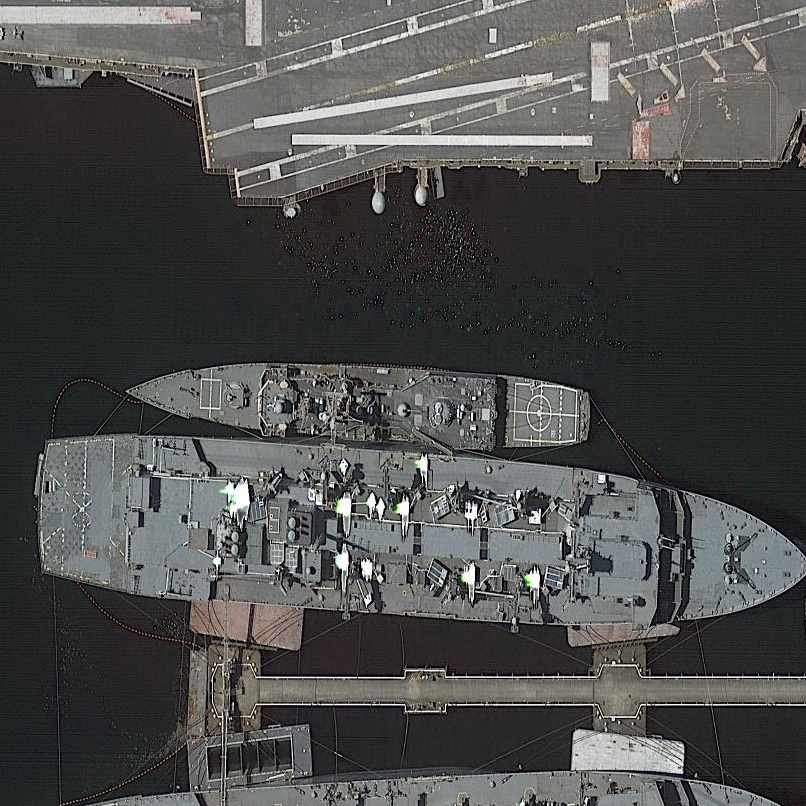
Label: cruiser